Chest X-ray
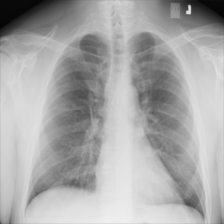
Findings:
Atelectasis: negative
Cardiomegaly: negative
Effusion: negative
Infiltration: negative
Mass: negative
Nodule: negative
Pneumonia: negative
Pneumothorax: negative
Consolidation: negative
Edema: negative
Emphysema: negative
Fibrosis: negative
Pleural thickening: negative
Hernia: negative